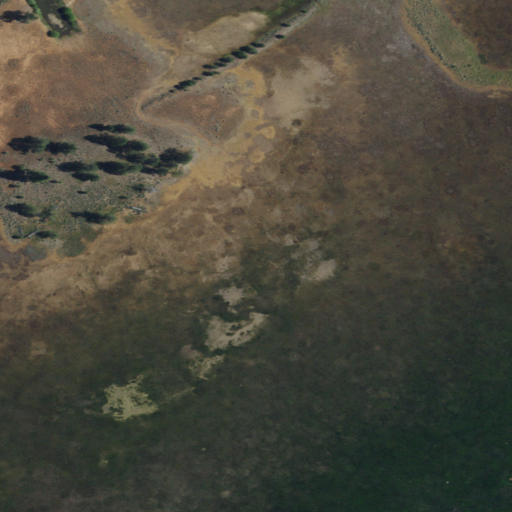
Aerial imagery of plain(s) in California named Buchanan Flat containing herbaceous wetlands, grassland, shrub, and woody wetlands